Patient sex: F
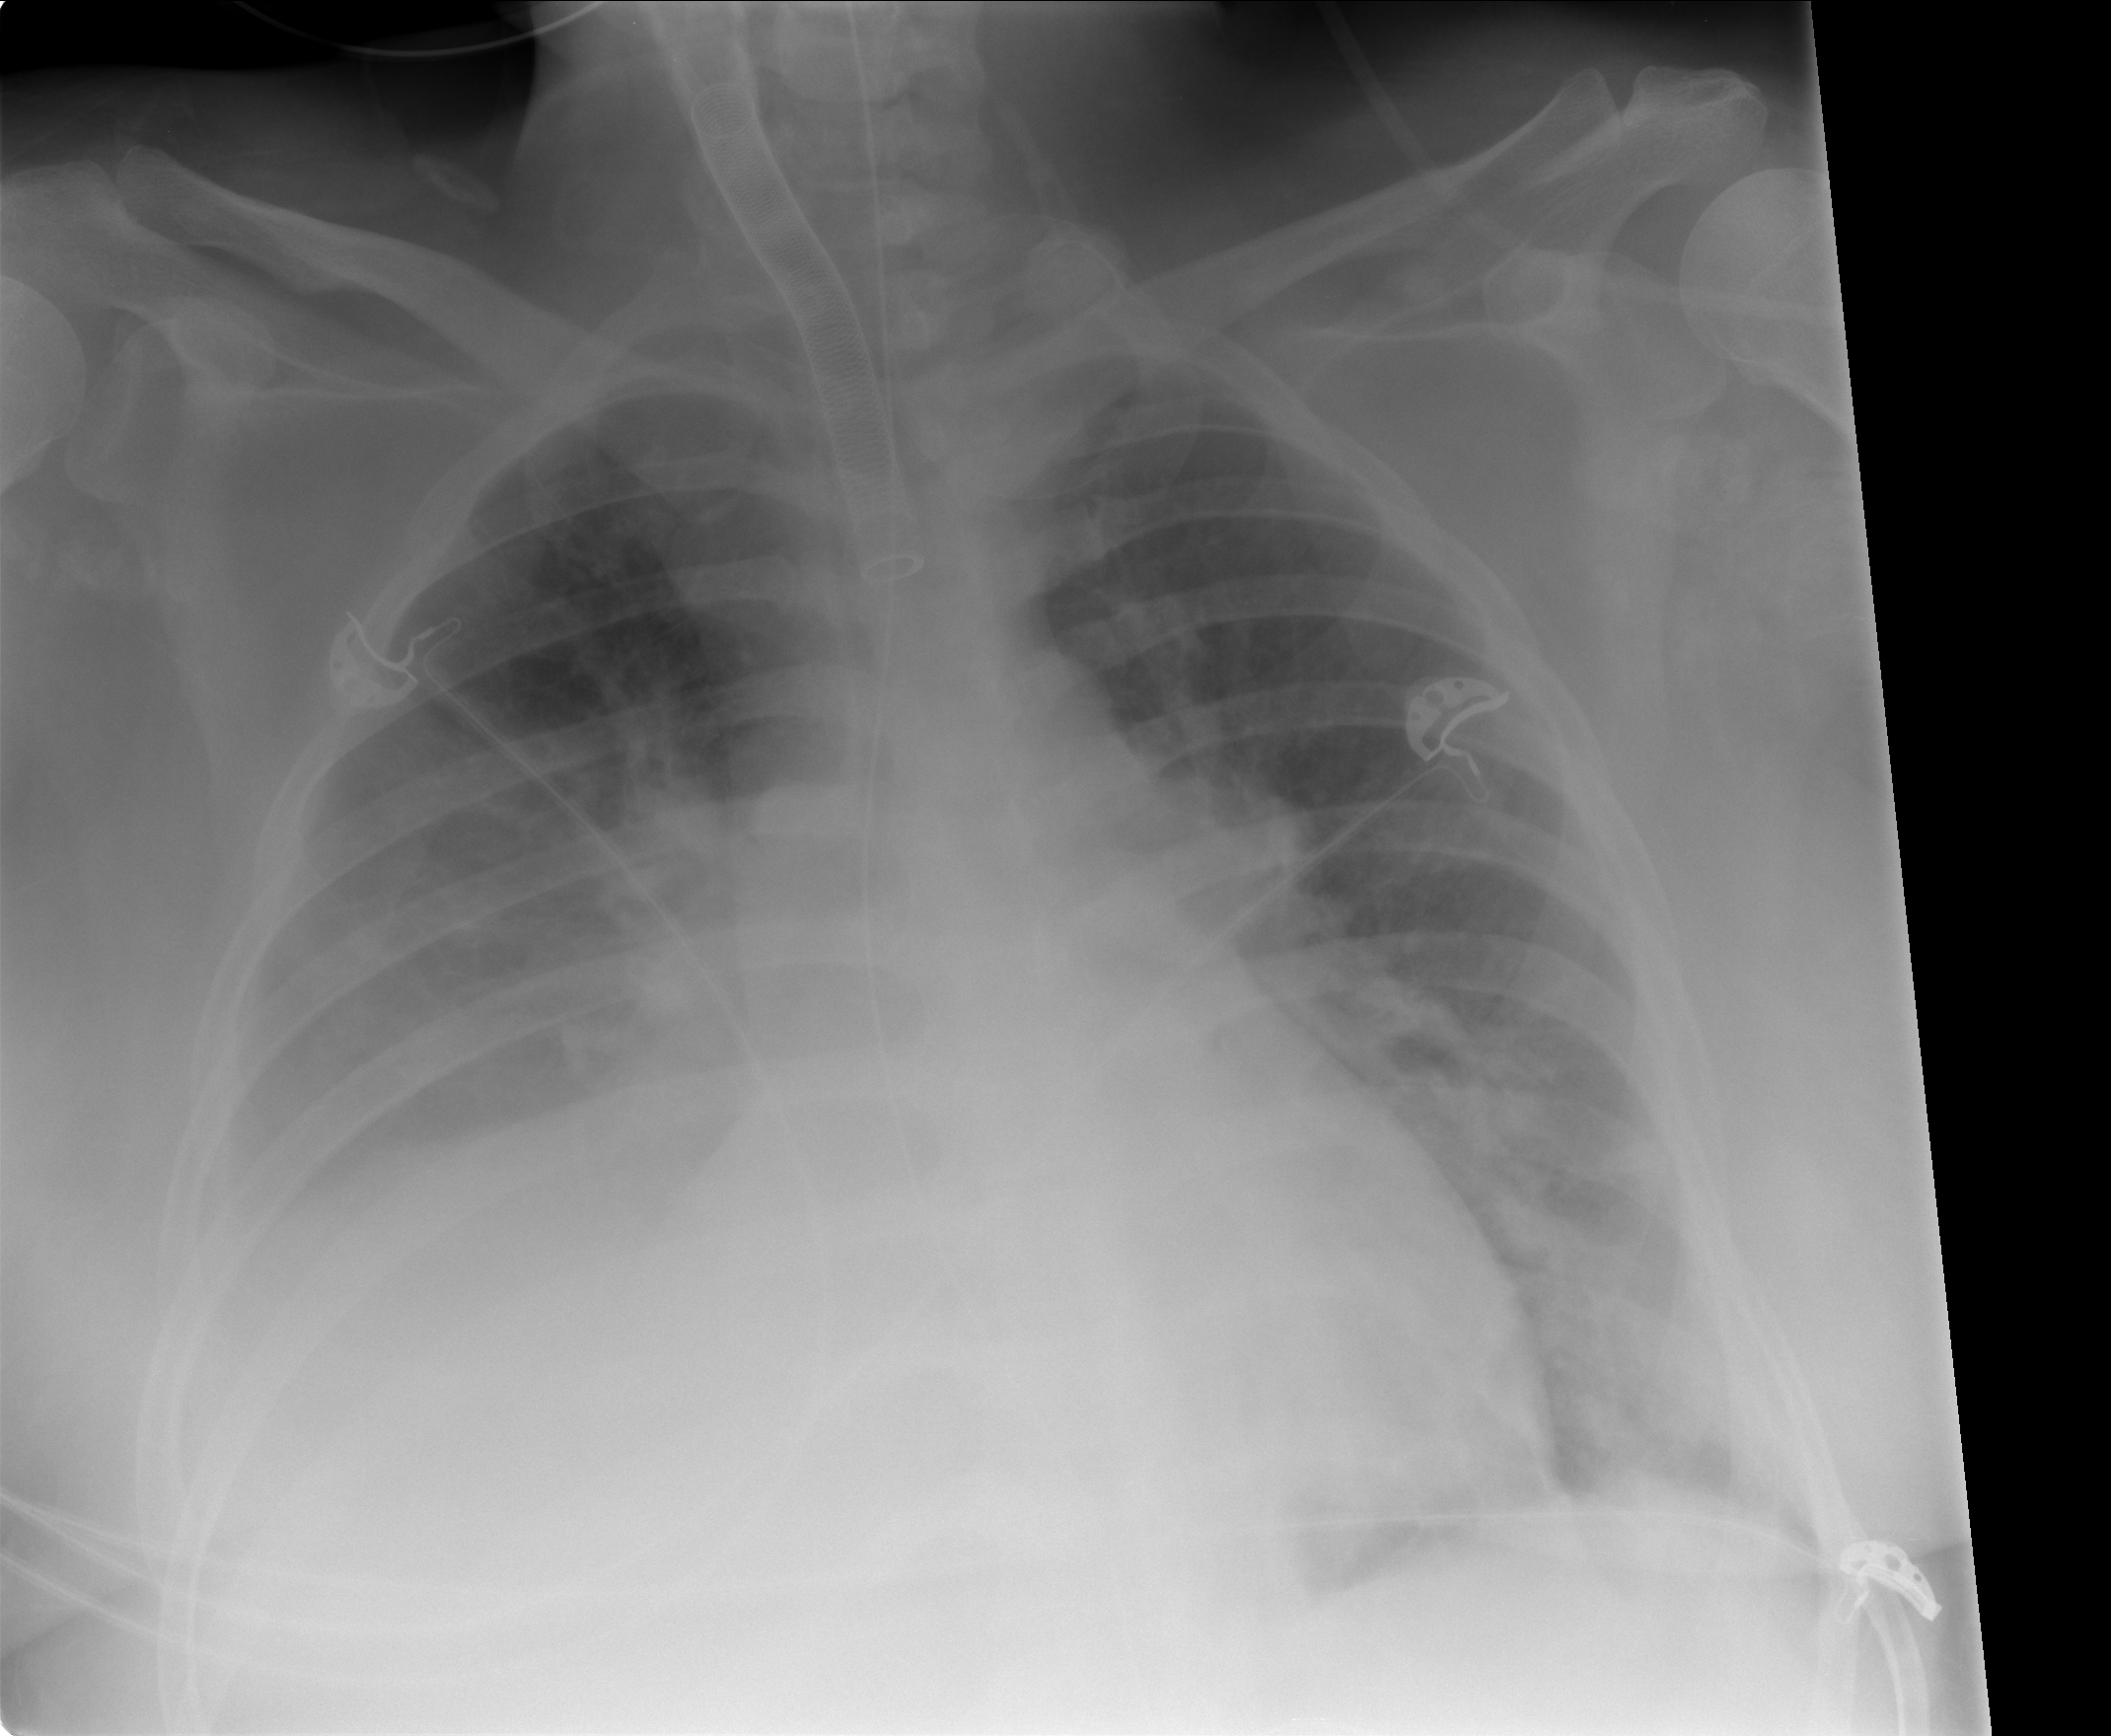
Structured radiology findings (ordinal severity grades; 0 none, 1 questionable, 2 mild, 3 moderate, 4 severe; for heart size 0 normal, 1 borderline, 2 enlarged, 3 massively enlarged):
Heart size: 0
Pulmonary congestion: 2
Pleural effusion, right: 3
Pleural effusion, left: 0
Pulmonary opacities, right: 2
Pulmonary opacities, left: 2
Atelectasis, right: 2
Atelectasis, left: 0